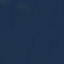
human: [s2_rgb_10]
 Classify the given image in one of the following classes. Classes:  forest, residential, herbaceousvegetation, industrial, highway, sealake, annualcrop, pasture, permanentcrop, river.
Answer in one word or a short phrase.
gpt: SeaLake